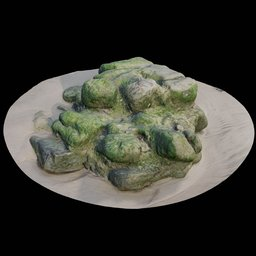
Label: nature